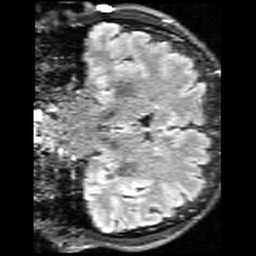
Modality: FLAIR
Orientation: coronal
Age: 60
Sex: male
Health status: healthy
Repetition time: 12 s
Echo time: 0.095 s